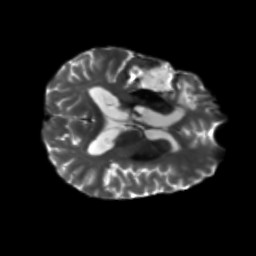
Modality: T2w
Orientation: axial
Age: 61
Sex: male
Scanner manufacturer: siemens
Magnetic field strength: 3 T
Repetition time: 5.47 s
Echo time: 0.0854 s